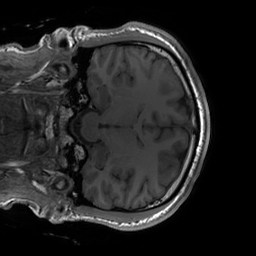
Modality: T1w
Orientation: coronal
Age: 26
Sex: male